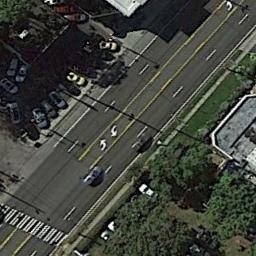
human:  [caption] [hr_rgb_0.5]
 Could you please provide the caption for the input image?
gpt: There was only a white truck on the highway below .

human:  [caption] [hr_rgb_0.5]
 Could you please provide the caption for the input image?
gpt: There are many buildings and green plants on both sides of the freeway  There are two cars on the freeway  Many cars are parked in the open space beside the freeway .

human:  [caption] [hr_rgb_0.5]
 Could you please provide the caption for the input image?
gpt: A straight freeway goes through the block and some cars are driving on the freeway .

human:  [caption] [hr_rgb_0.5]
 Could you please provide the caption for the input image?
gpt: The freeway is next to some trees with some cars .

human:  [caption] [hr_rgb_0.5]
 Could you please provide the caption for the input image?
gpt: There are some trees and a parking lot beside the freeway on urban area .